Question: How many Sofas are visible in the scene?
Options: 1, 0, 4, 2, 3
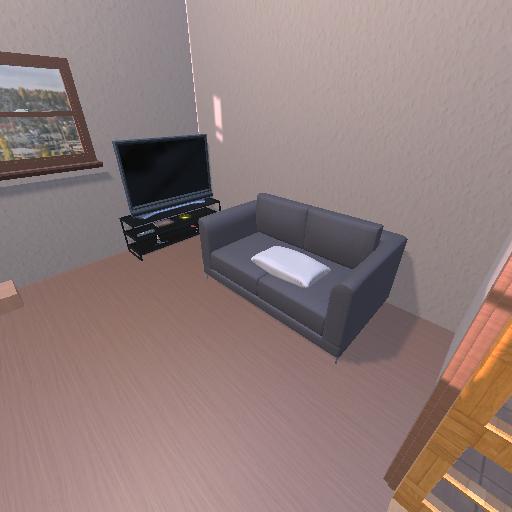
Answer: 1